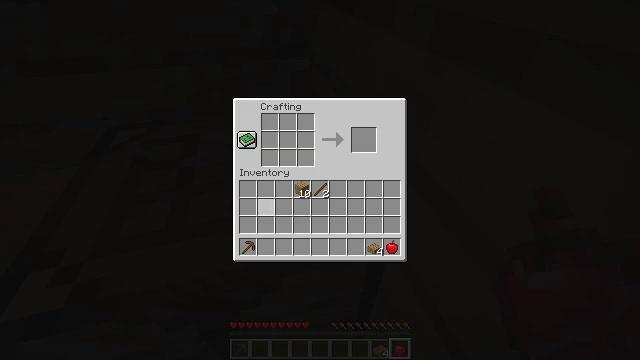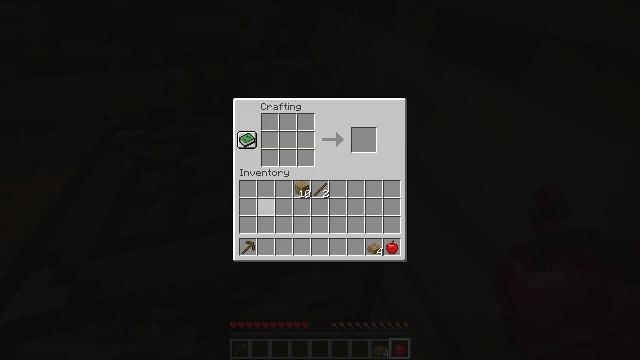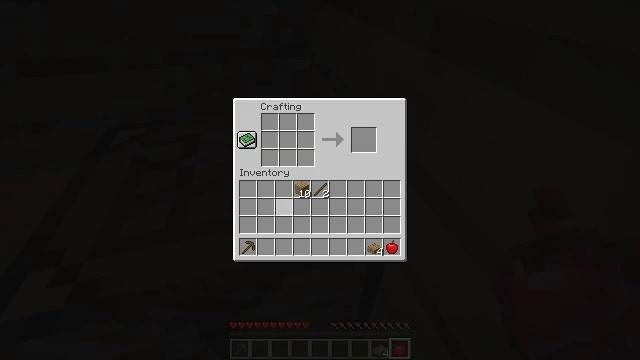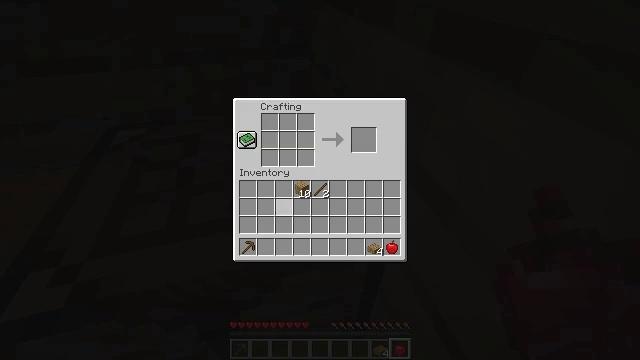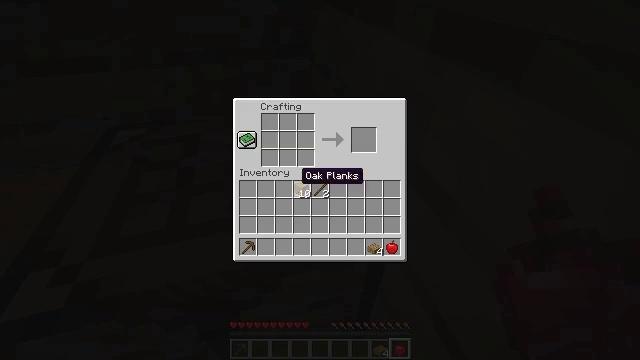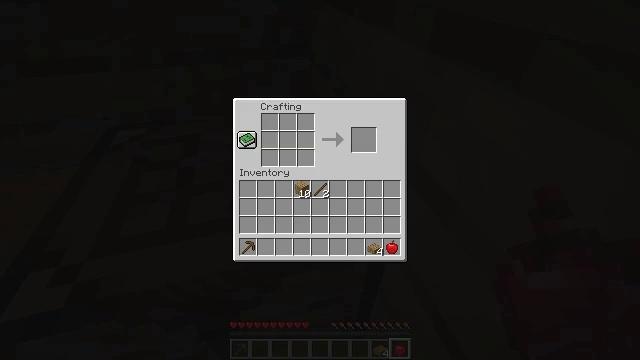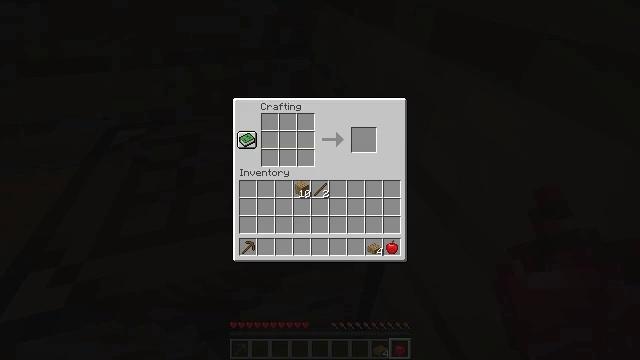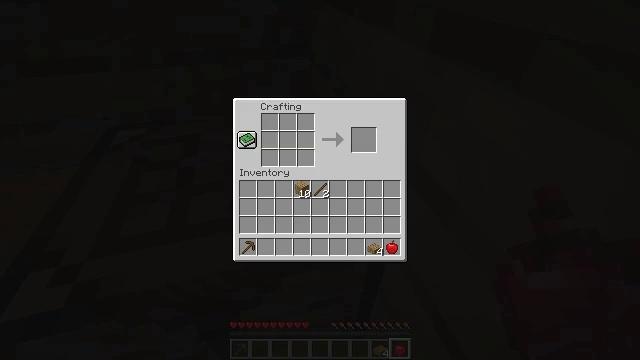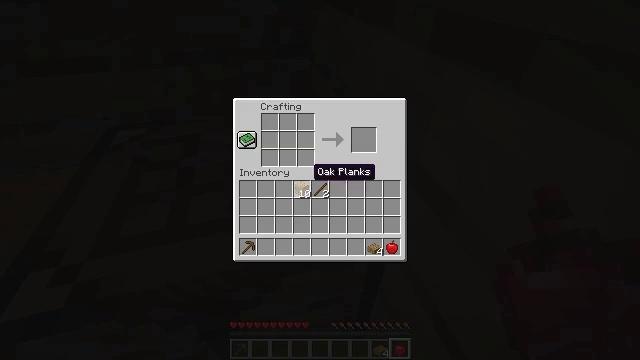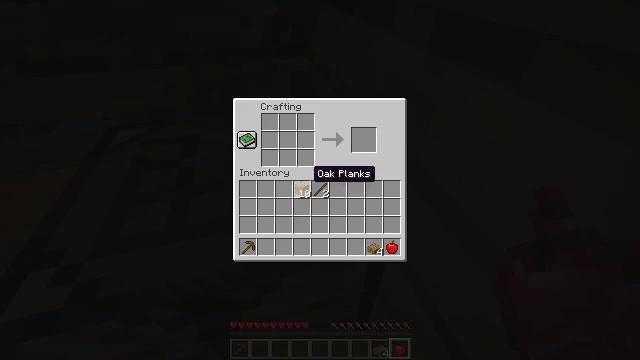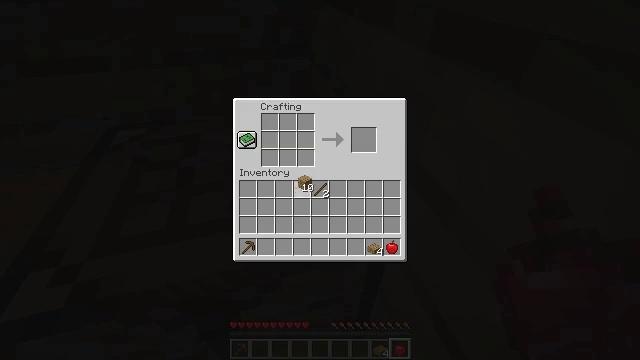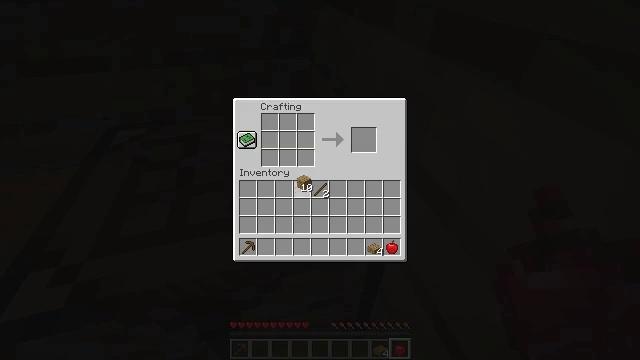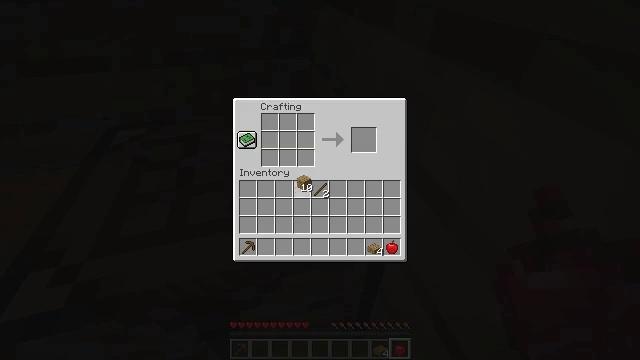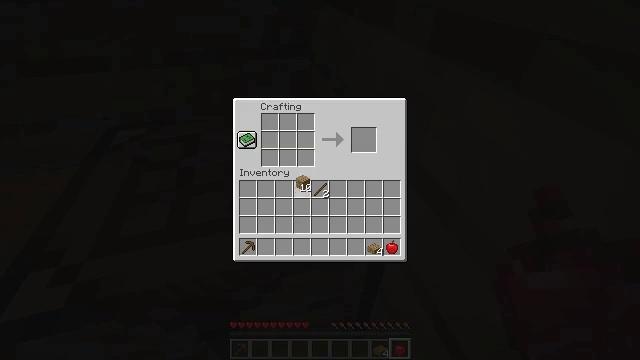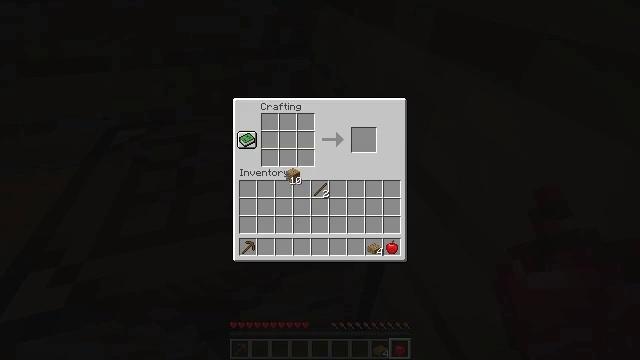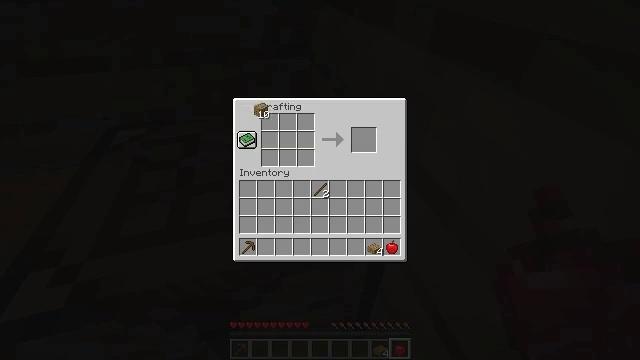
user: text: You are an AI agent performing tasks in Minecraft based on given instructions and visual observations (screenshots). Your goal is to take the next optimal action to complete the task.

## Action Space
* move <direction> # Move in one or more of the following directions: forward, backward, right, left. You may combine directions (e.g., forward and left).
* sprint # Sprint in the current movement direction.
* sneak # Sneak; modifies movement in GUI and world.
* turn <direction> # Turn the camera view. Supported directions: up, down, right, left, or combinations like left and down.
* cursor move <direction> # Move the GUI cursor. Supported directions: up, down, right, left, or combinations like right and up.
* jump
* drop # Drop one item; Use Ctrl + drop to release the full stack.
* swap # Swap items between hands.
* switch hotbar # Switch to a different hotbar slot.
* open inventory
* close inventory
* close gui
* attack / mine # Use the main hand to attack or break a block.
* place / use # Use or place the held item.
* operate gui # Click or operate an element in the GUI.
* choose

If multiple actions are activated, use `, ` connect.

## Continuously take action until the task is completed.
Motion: motion action
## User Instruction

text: Combine planks in the crafting table to create an oak door.
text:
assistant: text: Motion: no_op
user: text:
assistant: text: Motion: no_op
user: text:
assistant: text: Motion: no_op
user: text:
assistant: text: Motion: cursor move right and up
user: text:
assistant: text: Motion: no_op
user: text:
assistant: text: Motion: no_op
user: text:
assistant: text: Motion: no_op
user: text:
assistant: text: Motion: no_op
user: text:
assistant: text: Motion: no_op
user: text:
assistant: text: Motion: no_op
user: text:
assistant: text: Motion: no_op
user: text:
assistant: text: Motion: operate gui
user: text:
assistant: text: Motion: operate gui
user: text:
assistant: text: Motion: operate gui
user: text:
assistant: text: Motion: no_op
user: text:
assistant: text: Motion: cursor move left and up
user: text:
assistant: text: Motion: cursor move left and up
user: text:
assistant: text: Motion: no_op
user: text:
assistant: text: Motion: no_op
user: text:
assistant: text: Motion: no_op
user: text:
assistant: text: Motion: no_op
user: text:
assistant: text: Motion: no_op
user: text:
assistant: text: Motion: no_op
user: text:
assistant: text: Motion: no_op
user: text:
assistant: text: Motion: choose
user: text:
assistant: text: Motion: choose
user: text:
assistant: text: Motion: choose
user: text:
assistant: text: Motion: choose
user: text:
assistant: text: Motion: cursor move down, choose
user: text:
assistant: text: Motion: choose